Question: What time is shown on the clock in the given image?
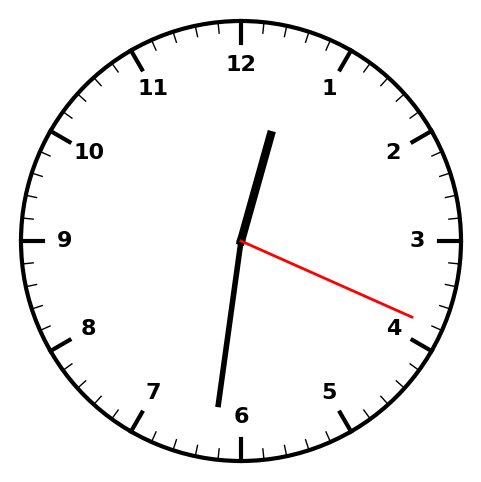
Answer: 12:31:19